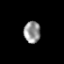
Tissue: prostate
Cell type: Fibroblasts
Senescence score: 0.7159
Nuclear area (px): 349
Mean DAPI intensity: 149.708